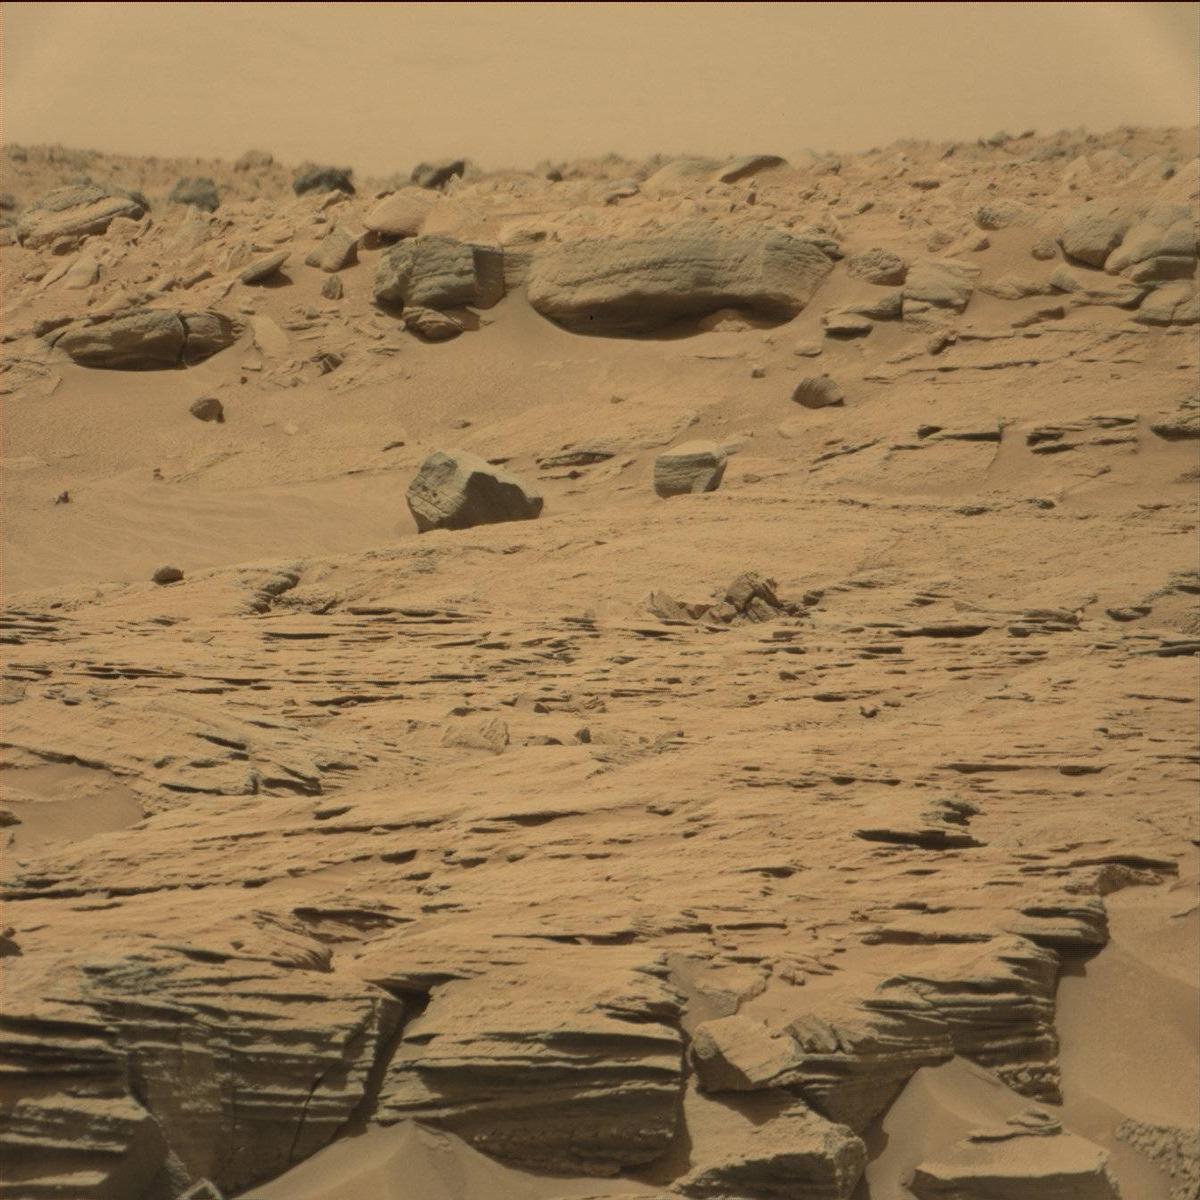
Terrain classes present: Bedrock, Ridge, Sand / Soil